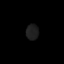
Tissue: lung
Cell type: Epithelial cells
Senescence score: 0.2025
Nuclear area (px): 188
Mean DAPI intensity: 30.34